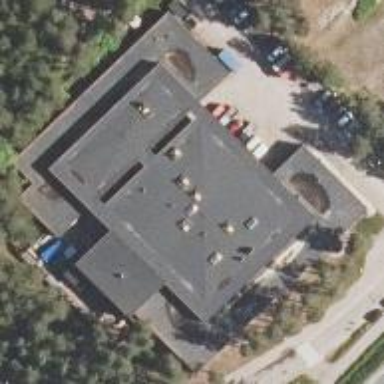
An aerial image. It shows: School building.